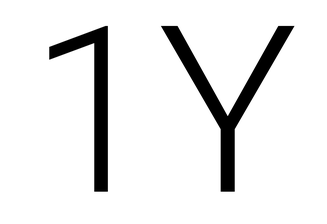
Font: Roboto_Light